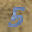
Label: 5